Question: I have created multiple asynchronous request with jquery like this:
'''
$.when(
$.ajax({
url: site_url_city_1,
type: "GET",
data: window.location.search,
dataType: "json",
success: function(data) {
data_1 = data;
}
}),
$.ajax({
url: site_url_city_2,
type: "GET",
data: window.location.search,
dataType: "json",
success: function(data) {
data_2 = data;
}
}),
$.ajax({
url: site_url_city_3,
type: "GET",
data: window.location.search,
dataType: "json",
success: function(data) {
data_3 = data;
}
}),
$.ajax({
url: site_url_city_4,
type: "GET",
data: window.location.search,
dataType: "json",
success: function(data) {
data_4 = data;
}
}),
$.ajax({
url: site_url_city_5,
type: "GET",
data: window.location.search,
dataType: "json",
success: function(data) {
data_5 = data;
}
})
).then(function() {
//other code
});
'''
I expected into the console to view all request start at the same time but isn't right.
This is my net screenshot from firebug and you can see that the last request start only when previous finished. Why? Is there a limit of asynchronous request?

The image is little but you can view the last two request that aren't asynchronous!
The first line isn't an asynchronous request but it was into the screenshot
I need to have all request start at the same time
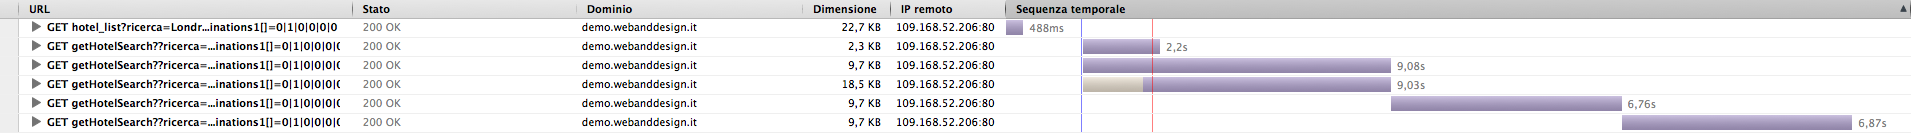
Answer: Check this SO: <URL>
> The browser limits you to two requests at any given time. This is part
of the HTTP specification. (HTTP 1.1 specification, section 8.1.4)